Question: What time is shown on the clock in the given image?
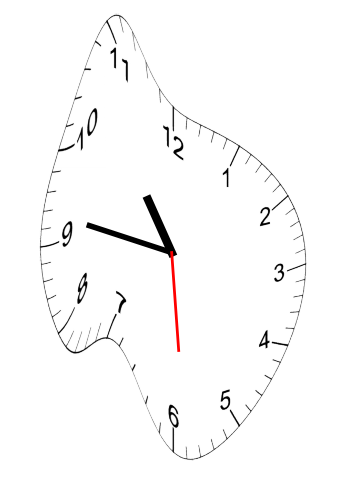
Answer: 10:46:29